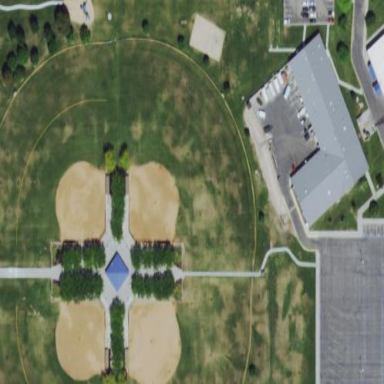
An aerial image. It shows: Baseball pitch for leisure land activities.